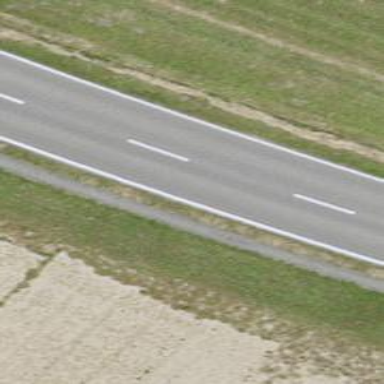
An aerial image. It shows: Tertiary road.